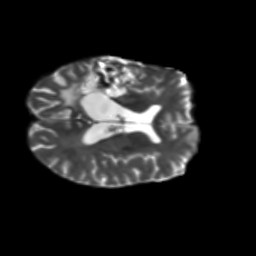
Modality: T2w
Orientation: axial
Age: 49
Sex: male
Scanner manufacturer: siemens
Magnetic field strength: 3 T
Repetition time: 5.47 s
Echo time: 0.0854 s